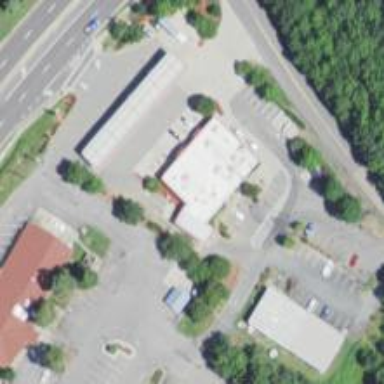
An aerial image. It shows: Post office.